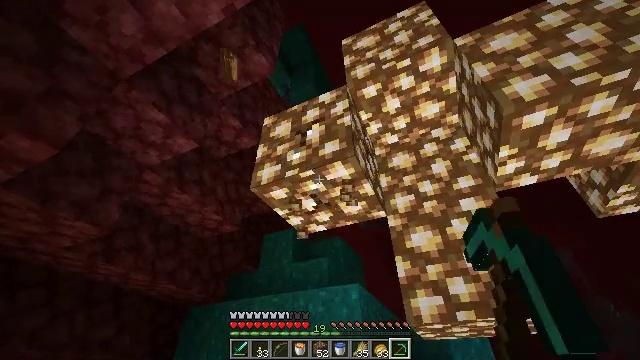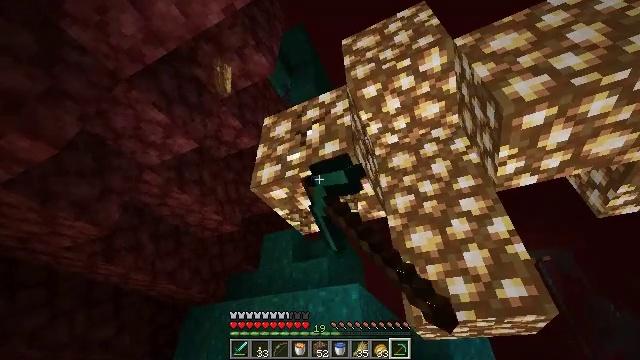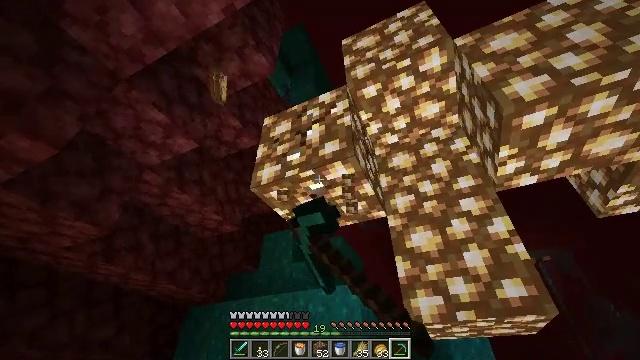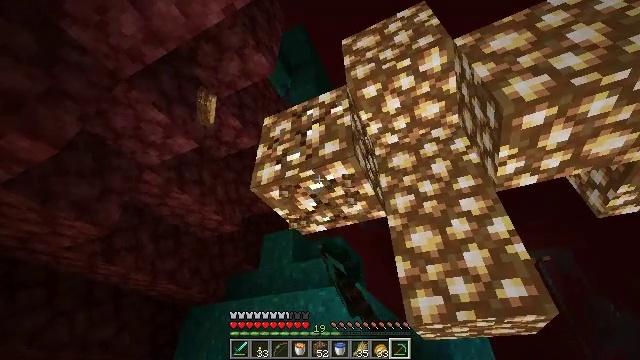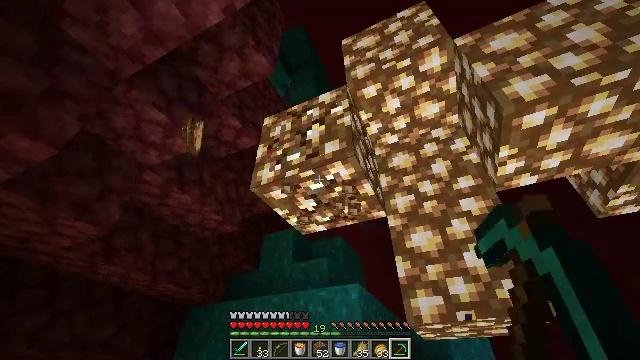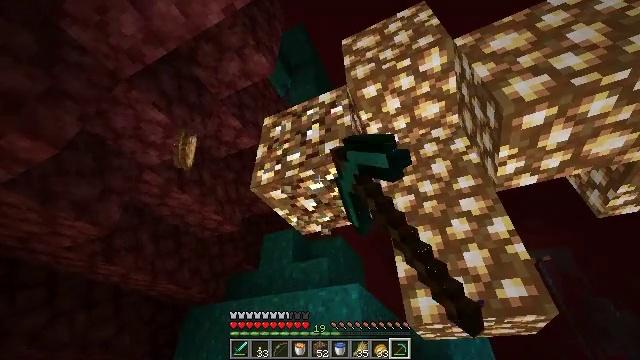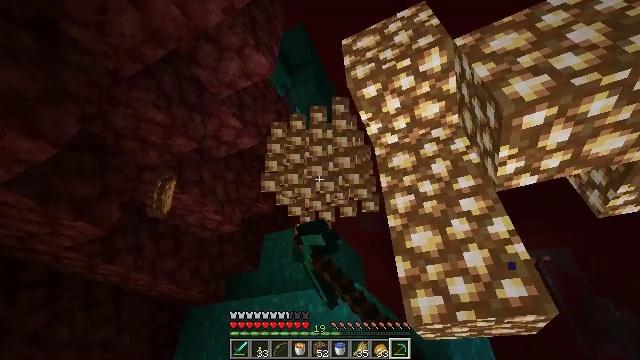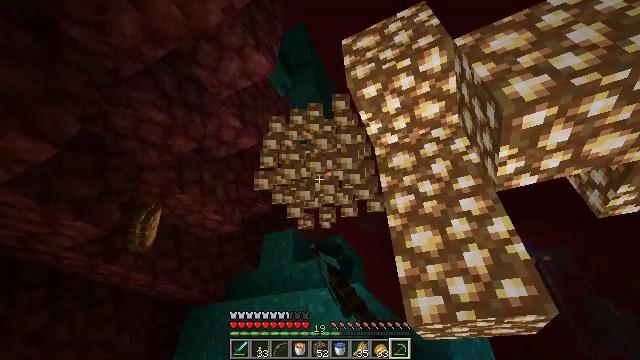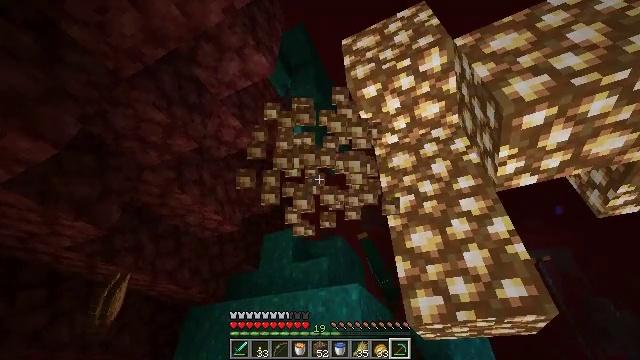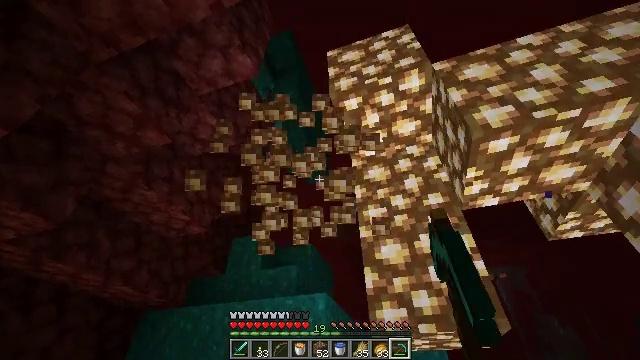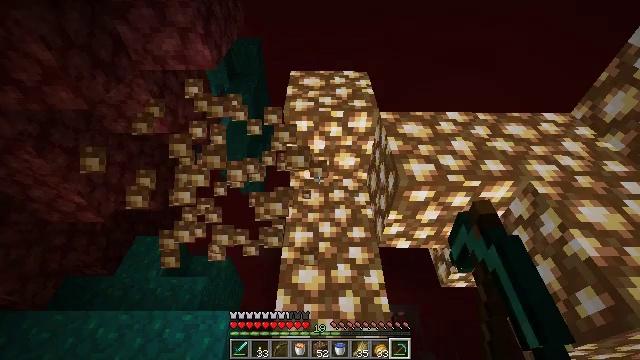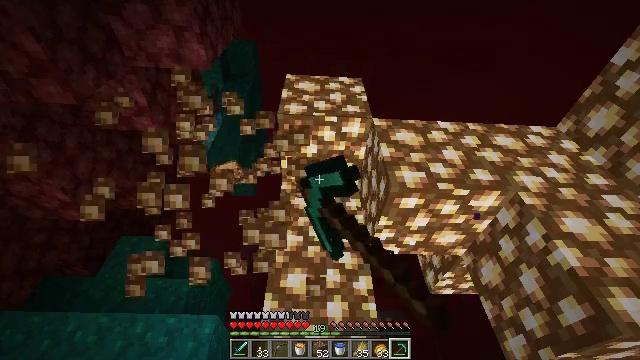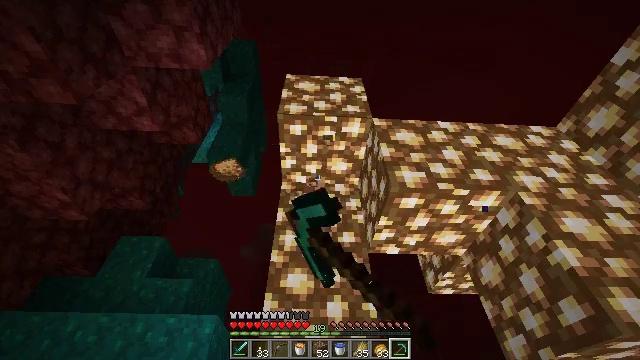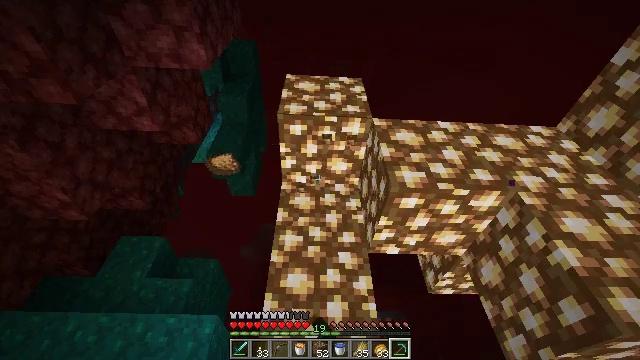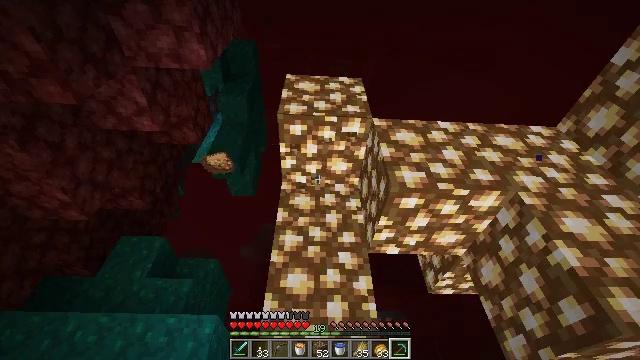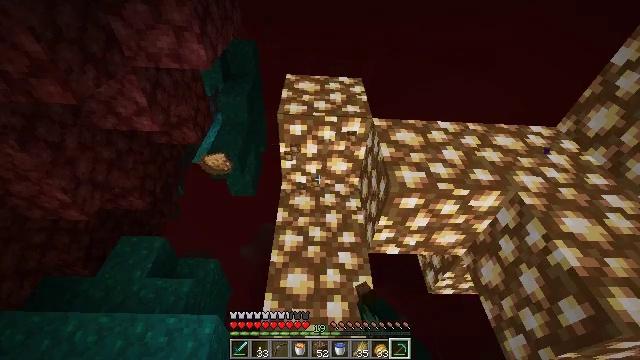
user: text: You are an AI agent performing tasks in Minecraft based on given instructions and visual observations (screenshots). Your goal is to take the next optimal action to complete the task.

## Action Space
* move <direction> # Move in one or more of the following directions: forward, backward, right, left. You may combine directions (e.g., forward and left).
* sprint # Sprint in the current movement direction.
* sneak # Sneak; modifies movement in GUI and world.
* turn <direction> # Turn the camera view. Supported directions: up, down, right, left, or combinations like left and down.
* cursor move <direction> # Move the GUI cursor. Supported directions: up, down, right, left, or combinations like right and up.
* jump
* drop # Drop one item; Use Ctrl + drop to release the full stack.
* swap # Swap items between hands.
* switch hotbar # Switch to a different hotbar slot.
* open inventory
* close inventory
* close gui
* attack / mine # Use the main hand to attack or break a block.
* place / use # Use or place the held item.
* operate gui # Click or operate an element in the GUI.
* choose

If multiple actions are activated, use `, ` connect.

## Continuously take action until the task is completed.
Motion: motion action
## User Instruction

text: Mine the glowstone in the Nether.
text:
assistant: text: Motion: attack / mine
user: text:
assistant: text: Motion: attack / mine
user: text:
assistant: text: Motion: attack / mine
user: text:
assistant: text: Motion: attack / mine
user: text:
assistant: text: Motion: attack / mine
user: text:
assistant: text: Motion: attack / mine
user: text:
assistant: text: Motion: attack / mine
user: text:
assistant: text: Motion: attack / mine
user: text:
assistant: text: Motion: turn right and up, attack / mine
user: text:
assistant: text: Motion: turn right and up, attack / mine
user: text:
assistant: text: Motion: turn right, attack / mine
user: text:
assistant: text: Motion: attack / mine
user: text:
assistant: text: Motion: attack / mine
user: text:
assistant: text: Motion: attack / mine
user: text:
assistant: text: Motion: attack / mine
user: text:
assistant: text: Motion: attack / mine
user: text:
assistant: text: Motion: attack / mine
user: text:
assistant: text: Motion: attack / mine
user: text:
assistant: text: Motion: attack / mine
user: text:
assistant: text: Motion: attack / mine
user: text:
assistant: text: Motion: attack / mine
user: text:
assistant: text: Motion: attack / mine
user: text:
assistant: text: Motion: turn right, attack / mine
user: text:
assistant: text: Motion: turn right, attack / mine
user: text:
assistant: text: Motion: turn right and down, attack / mine
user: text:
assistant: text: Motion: turn right and down, attack / mine
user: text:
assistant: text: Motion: attack / mine
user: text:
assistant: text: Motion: attack / mine
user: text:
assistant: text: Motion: attack / mine
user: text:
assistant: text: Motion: attack / mine